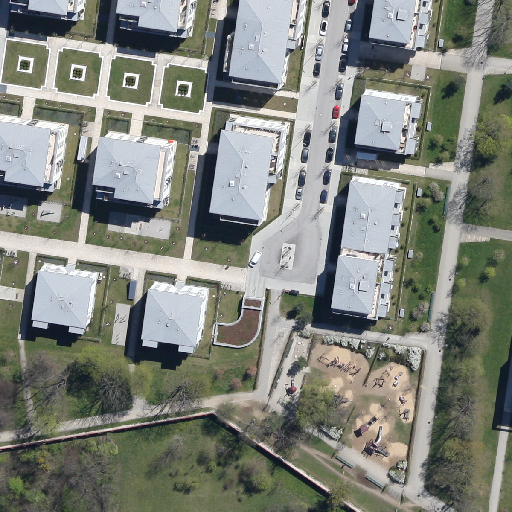
Referring expression: sidewalk along with tree